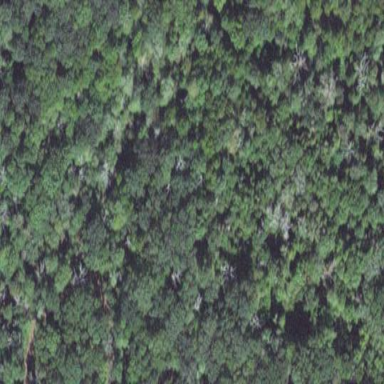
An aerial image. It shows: Mixed woodland area with various types of leaves.